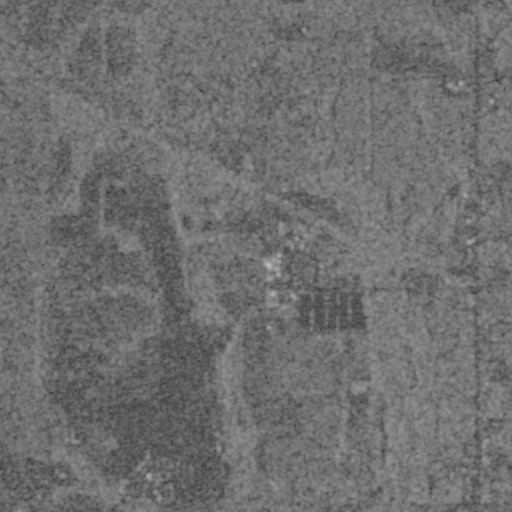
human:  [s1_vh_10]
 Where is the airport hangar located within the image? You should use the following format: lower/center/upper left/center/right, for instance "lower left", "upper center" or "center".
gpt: The airport hangar is located in the lower left of the image.
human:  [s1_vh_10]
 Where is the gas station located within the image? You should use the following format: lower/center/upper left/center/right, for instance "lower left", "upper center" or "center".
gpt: The gas station is located in the lower right of the image.
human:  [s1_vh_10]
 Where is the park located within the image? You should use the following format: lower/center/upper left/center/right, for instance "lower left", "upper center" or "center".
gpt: The park is located in the right of the image.
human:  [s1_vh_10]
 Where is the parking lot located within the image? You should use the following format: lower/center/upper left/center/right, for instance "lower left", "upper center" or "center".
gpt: The parking lot is located in the lower right of the image.
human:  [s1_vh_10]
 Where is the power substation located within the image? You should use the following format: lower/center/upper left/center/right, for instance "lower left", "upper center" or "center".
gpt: The power substation is located in the lower right of the image.
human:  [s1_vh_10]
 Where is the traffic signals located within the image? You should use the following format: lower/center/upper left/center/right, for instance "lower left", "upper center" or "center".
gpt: The traffic signals is located in the lower right of the image.
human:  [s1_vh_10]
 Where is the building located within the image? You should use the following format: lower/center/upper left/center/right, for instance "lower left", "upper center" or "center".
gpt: There is no building in the image.

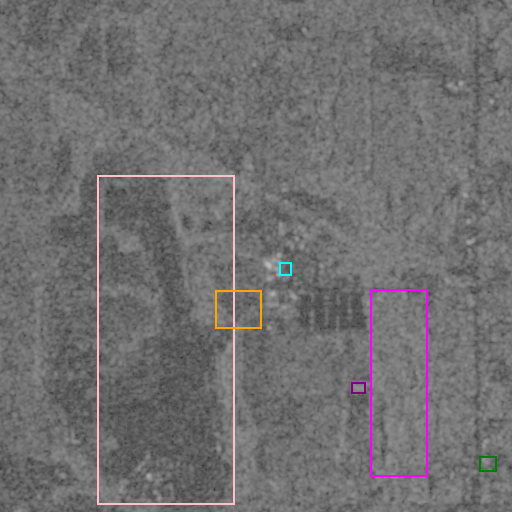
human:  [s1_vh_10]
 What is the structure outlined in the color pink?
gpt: The structure outlined in pink is an airport.
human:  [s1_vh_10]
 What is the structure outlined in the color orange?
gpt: The structure outlined in orange is a crop field.
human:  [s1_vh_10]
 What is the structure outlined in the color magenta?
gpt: The structure outlined in magenta is a park.
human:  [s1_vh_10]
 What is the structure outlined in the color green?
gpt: The structure outlined in green is a parking lot.
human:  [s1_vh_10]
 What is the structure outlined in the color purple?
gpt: The structure outlined in purple is a power substation.
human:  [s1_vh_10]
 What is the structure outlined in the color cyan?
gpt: The structure outlined in cyan is a building.
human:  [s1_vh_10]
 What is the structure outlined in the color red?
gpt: There is no red outline.